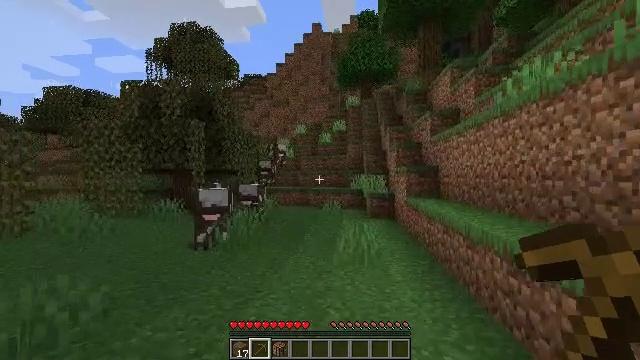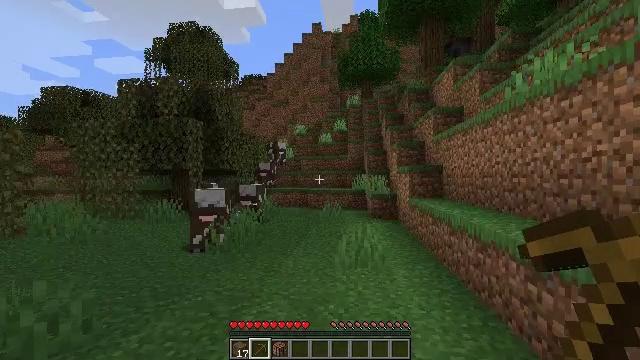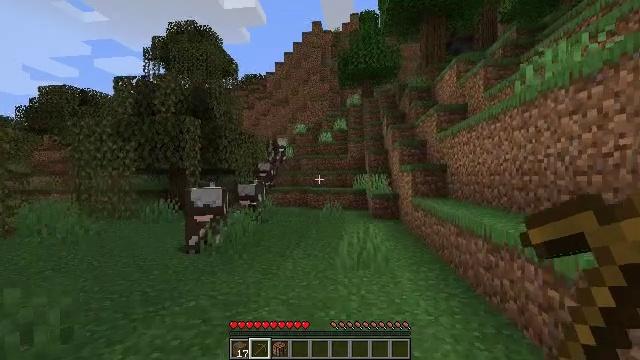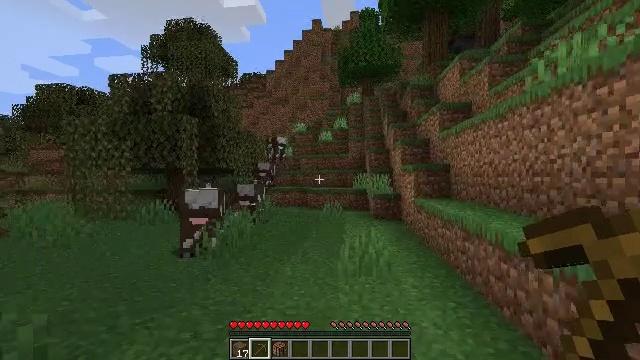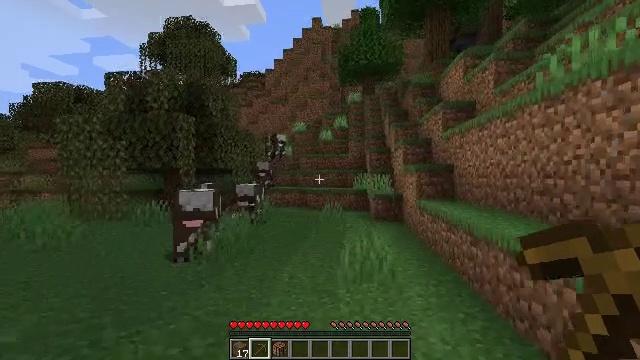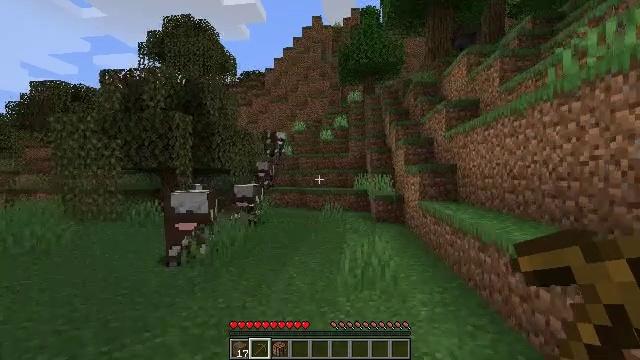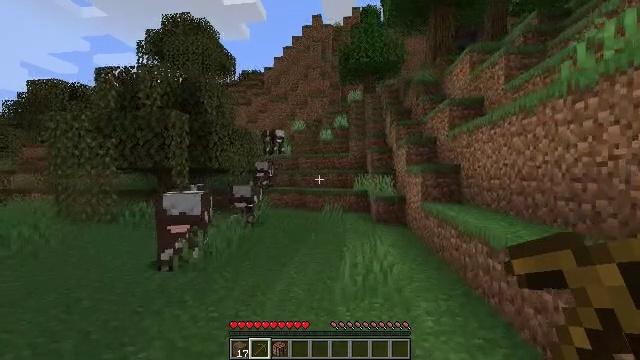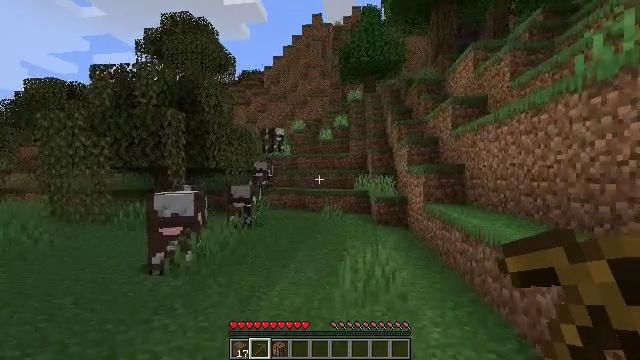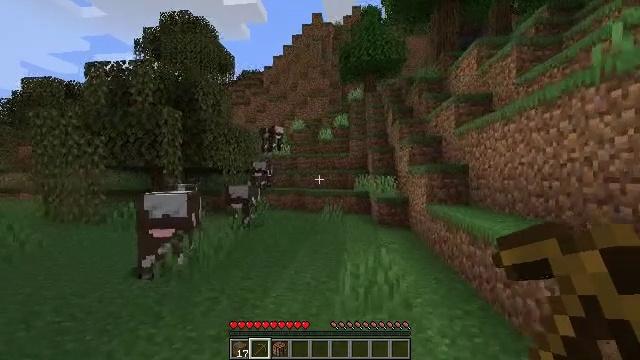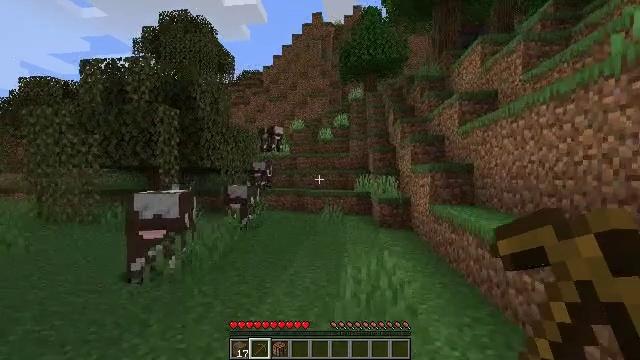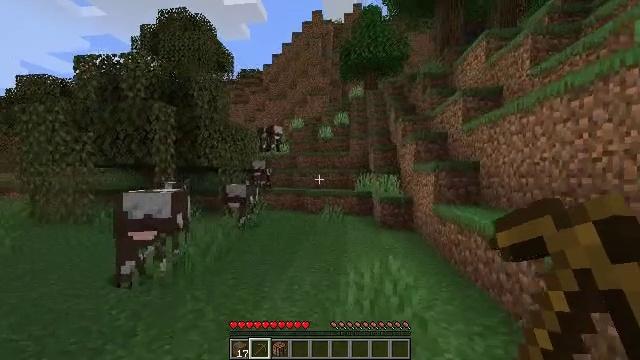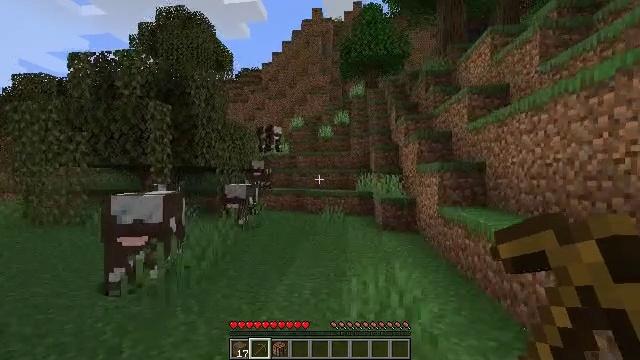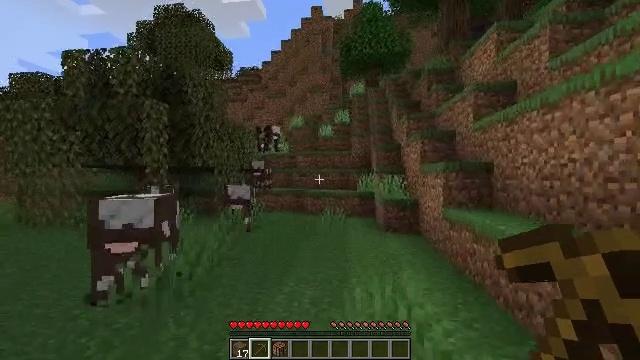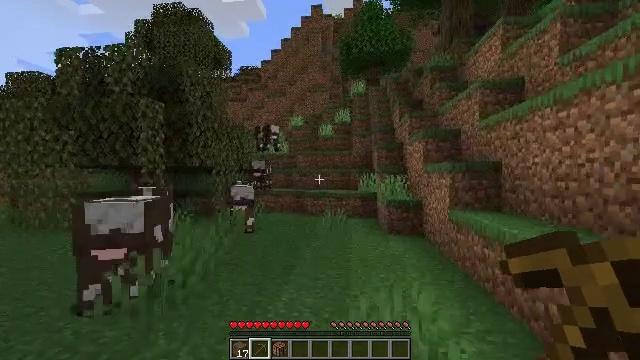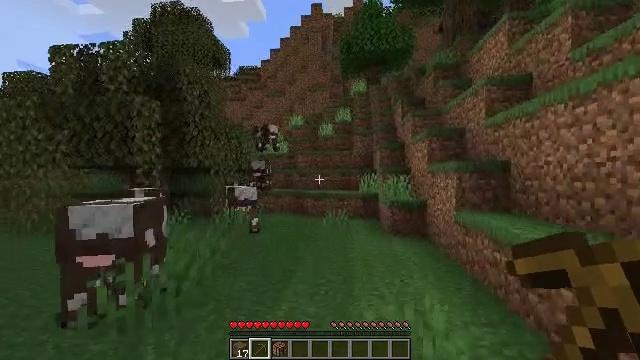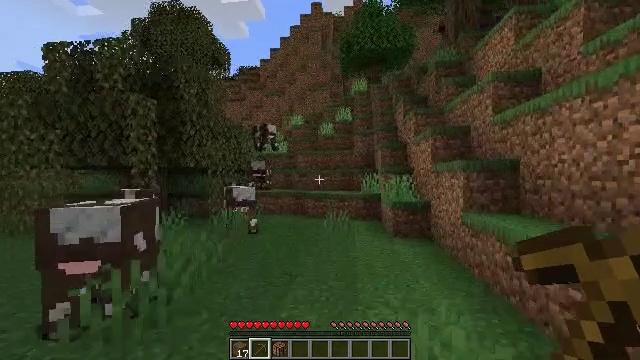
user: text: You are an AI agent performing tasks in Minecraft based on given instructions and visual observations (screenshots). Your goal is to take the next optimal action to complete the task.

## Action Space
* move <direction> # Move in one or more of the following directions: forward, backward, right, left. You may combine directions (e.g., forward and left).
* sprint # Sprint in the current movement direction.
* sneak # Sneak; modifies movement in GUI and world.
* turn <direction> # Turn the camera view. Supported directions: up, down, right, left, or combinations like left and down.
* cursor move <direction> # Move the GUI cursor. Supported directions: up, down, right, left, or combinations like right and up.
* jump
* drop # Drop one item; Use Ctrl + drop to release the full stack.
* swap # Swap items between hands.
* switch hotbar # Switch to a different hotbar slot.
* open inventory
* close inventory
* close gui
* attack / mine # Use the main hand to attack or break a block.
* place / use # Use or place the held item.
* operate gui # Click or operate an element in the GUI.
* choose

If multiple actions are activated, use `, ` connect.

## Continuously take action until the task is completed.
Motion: motion action
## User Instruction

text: Mine stone underground.
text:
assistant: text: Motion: move forward
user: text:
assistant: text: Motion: move forward
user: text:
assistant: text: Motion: move forward
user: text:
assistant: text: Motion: move forward
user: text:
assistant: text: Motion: move forward
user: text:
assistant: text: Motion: move forward
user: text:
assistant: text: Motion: move forward
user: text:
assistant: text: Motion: move forward
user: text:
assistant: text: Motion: move forward
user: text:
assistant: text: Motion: move forward
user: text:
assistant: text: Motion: move forward
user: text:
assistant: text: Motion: move forward
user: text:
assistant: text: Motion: move forward
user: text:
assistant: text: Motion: move forward
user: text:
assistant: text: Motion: move forward
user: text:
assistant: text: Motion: move forward
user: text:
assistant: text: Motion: move forward
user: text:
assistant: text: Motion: move forward
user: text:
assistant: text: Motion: move forward
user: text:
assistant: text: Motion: move forward
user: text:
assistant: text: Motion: move forward
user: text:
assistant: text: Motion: move forward
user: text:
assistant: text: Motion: move forward
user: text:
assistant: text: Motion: move forward
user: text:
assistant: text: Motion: move forward
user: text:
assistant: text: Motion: move forward
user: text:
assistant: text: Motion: move forward
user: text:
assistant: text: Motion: move forward
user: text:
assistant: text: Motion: move forward
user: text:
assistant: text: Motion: move forward